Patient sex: M
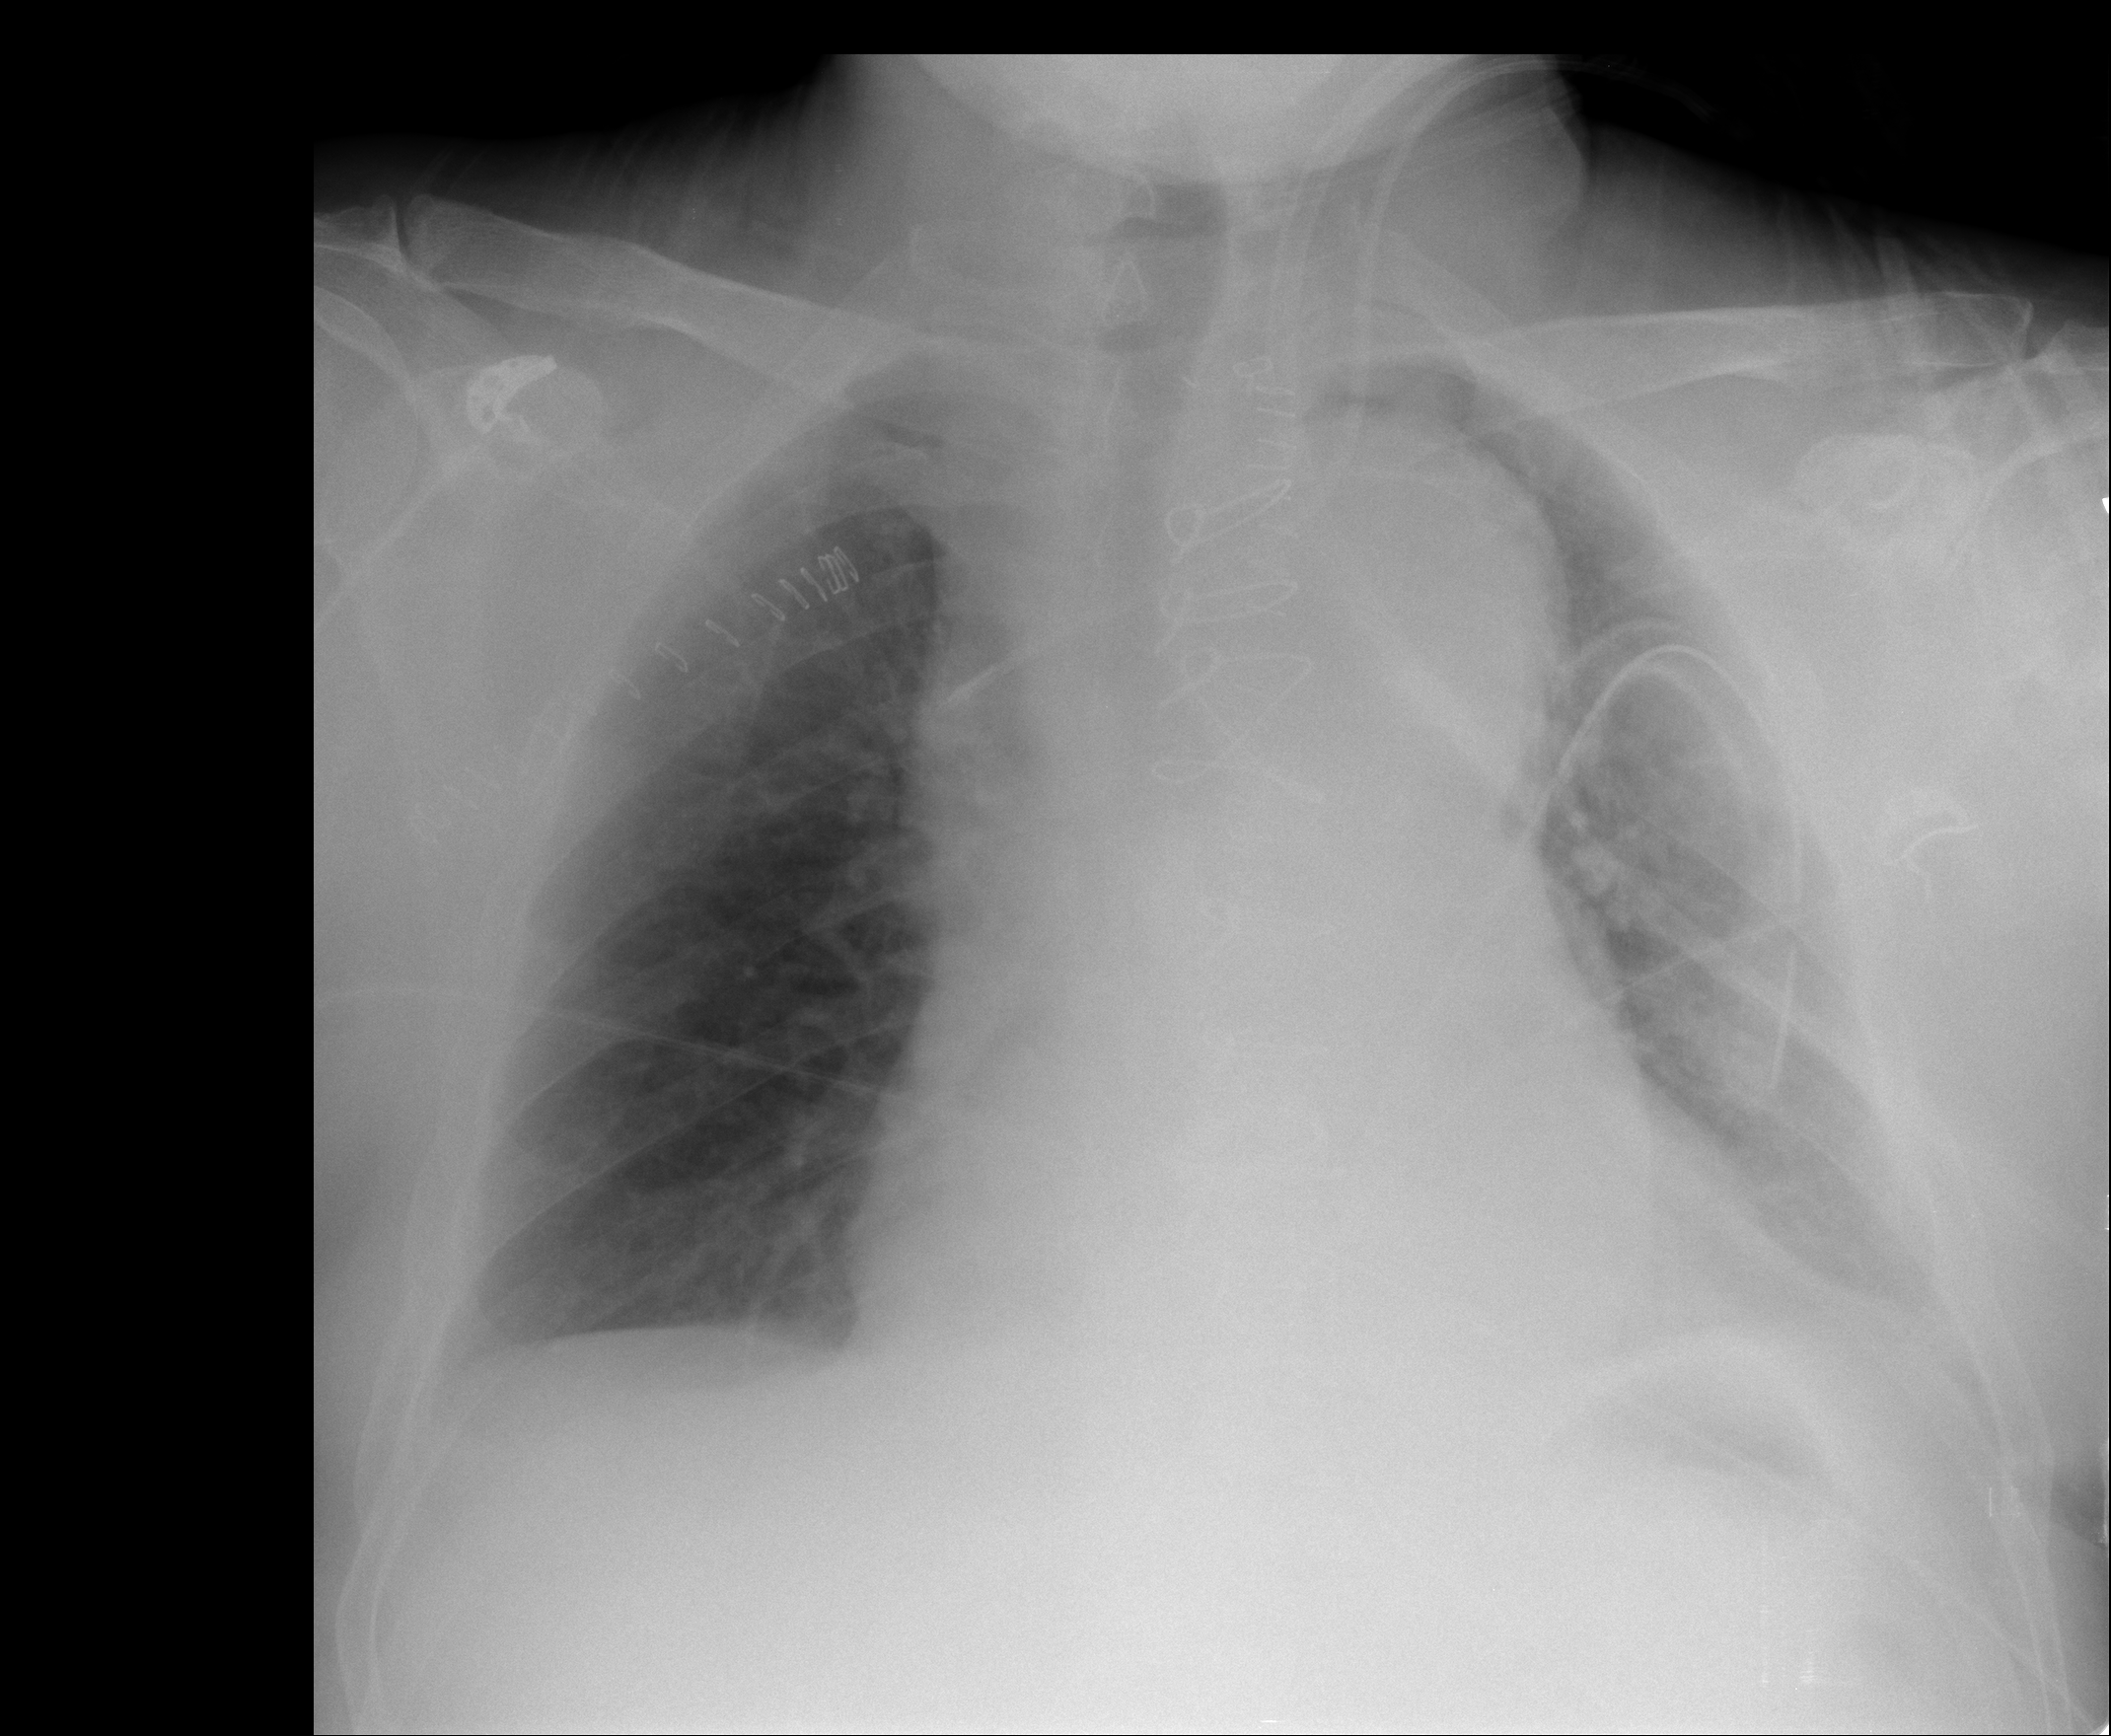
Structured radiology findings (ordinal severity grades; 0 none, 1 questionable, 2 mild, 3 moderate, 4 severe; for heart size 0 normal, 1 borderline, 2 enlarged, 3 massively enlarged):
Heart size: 2
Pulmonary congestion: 1
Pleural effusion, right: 1
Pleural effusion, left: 2
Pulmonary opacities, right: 0
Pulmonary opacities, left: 0
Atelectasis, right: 0
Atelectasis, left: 2